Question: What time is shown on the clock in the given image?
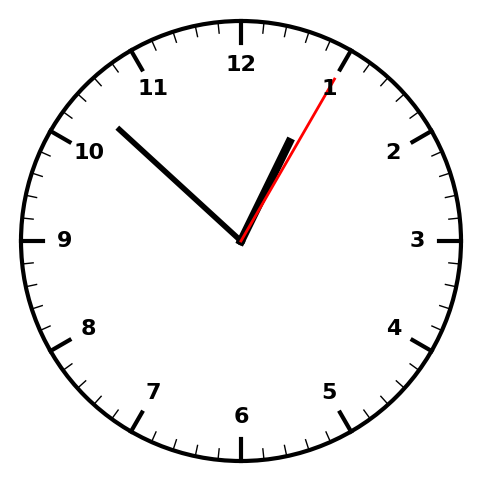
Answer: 12:52:05